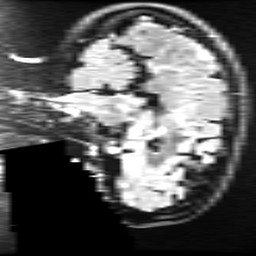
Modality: FLAIR
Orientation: sagittal
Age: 31
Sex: female
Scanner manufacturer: ge
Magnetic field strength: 3 T
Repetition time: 11 s
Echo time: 0.1497 s